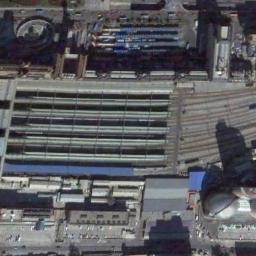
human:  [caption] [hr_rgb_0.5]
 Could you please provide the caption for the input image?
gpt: The railway station is next to some buildings .

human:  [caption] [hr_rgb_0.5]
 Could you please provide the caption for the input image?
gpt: There is a big railway station in the city .

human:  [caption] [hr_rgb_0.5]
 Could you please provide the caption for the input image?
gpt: Many buildings of different shapes are beside the railway station .

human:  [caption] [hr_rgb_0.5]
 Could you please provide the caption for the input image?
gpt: The railway station with some railways is surrounded by some other buildings .

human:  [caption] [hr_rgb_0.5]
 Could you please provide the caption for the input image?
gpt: There are some buildings around the railway station .